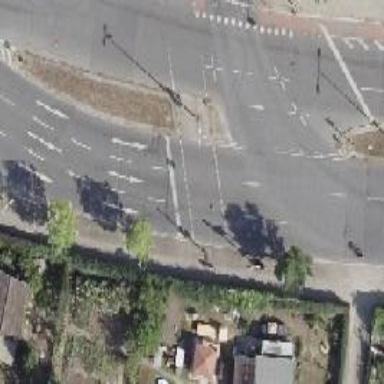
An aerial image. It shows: Tertiary road with asphalt surface. It is dual carriageway.